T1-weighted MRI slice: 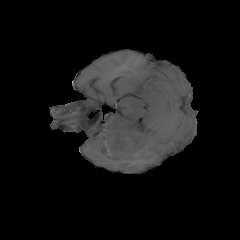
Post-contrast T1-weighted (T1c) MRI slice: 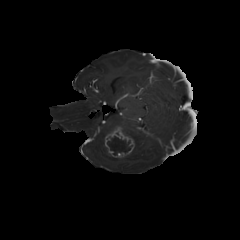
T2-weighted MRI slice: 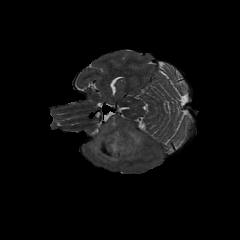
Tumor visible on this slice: yes